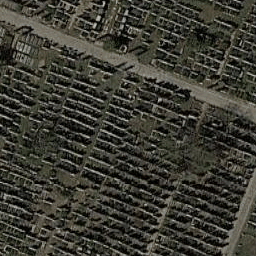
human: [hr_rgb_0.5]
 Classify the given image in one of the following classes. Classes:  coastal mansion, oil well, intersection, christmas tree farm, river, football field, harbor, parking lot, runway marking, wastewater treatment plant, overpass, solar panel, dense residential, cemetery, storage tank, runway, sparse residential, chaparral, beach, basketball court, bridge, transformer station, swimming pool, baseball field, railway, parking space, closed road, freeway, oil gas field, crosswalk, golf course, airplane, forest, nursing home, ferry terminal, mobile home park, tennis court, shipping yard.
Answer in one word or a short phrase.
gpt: cemetery